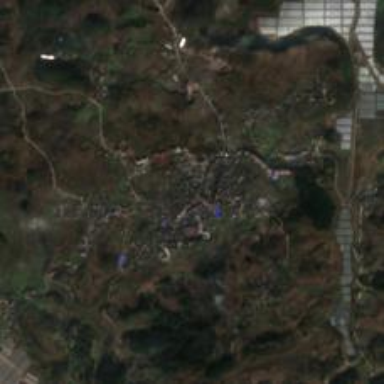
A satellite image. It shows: Ethnic township within town.